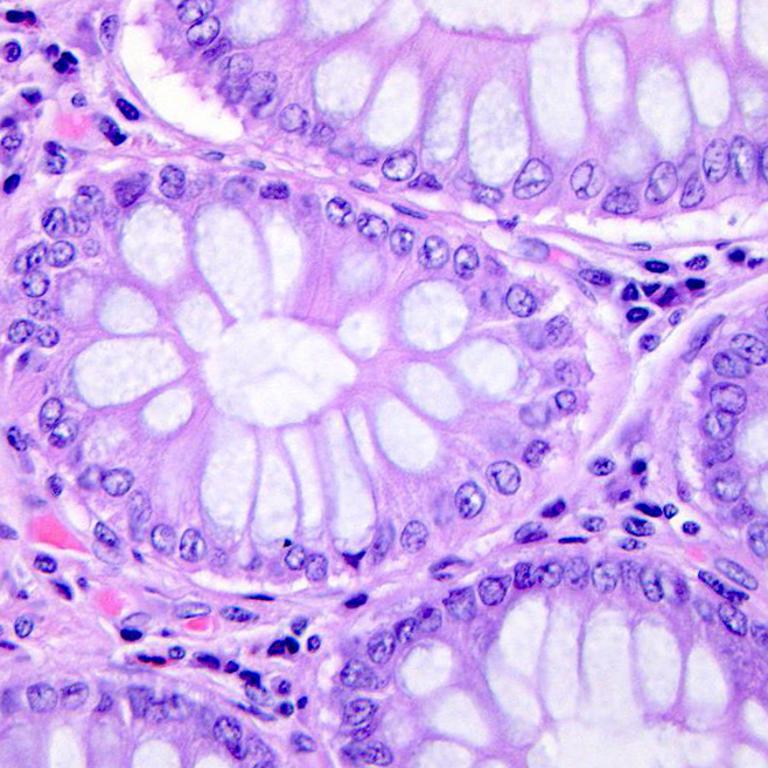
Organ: colon
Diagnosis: benign